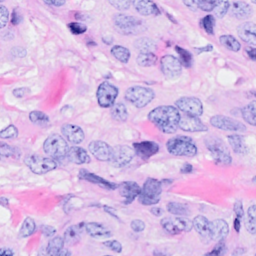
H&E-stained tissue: Breast